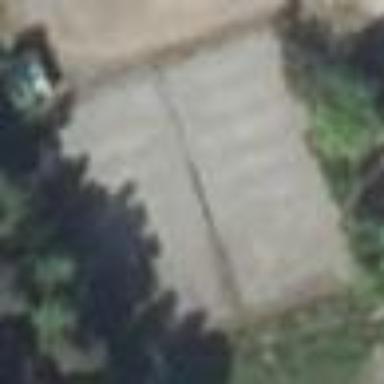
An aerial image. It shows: Sand pitch for playing boules.